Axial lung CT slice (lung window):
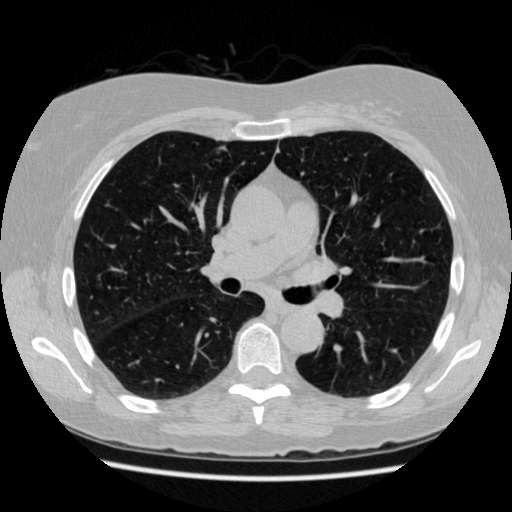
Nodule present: no